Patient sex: M
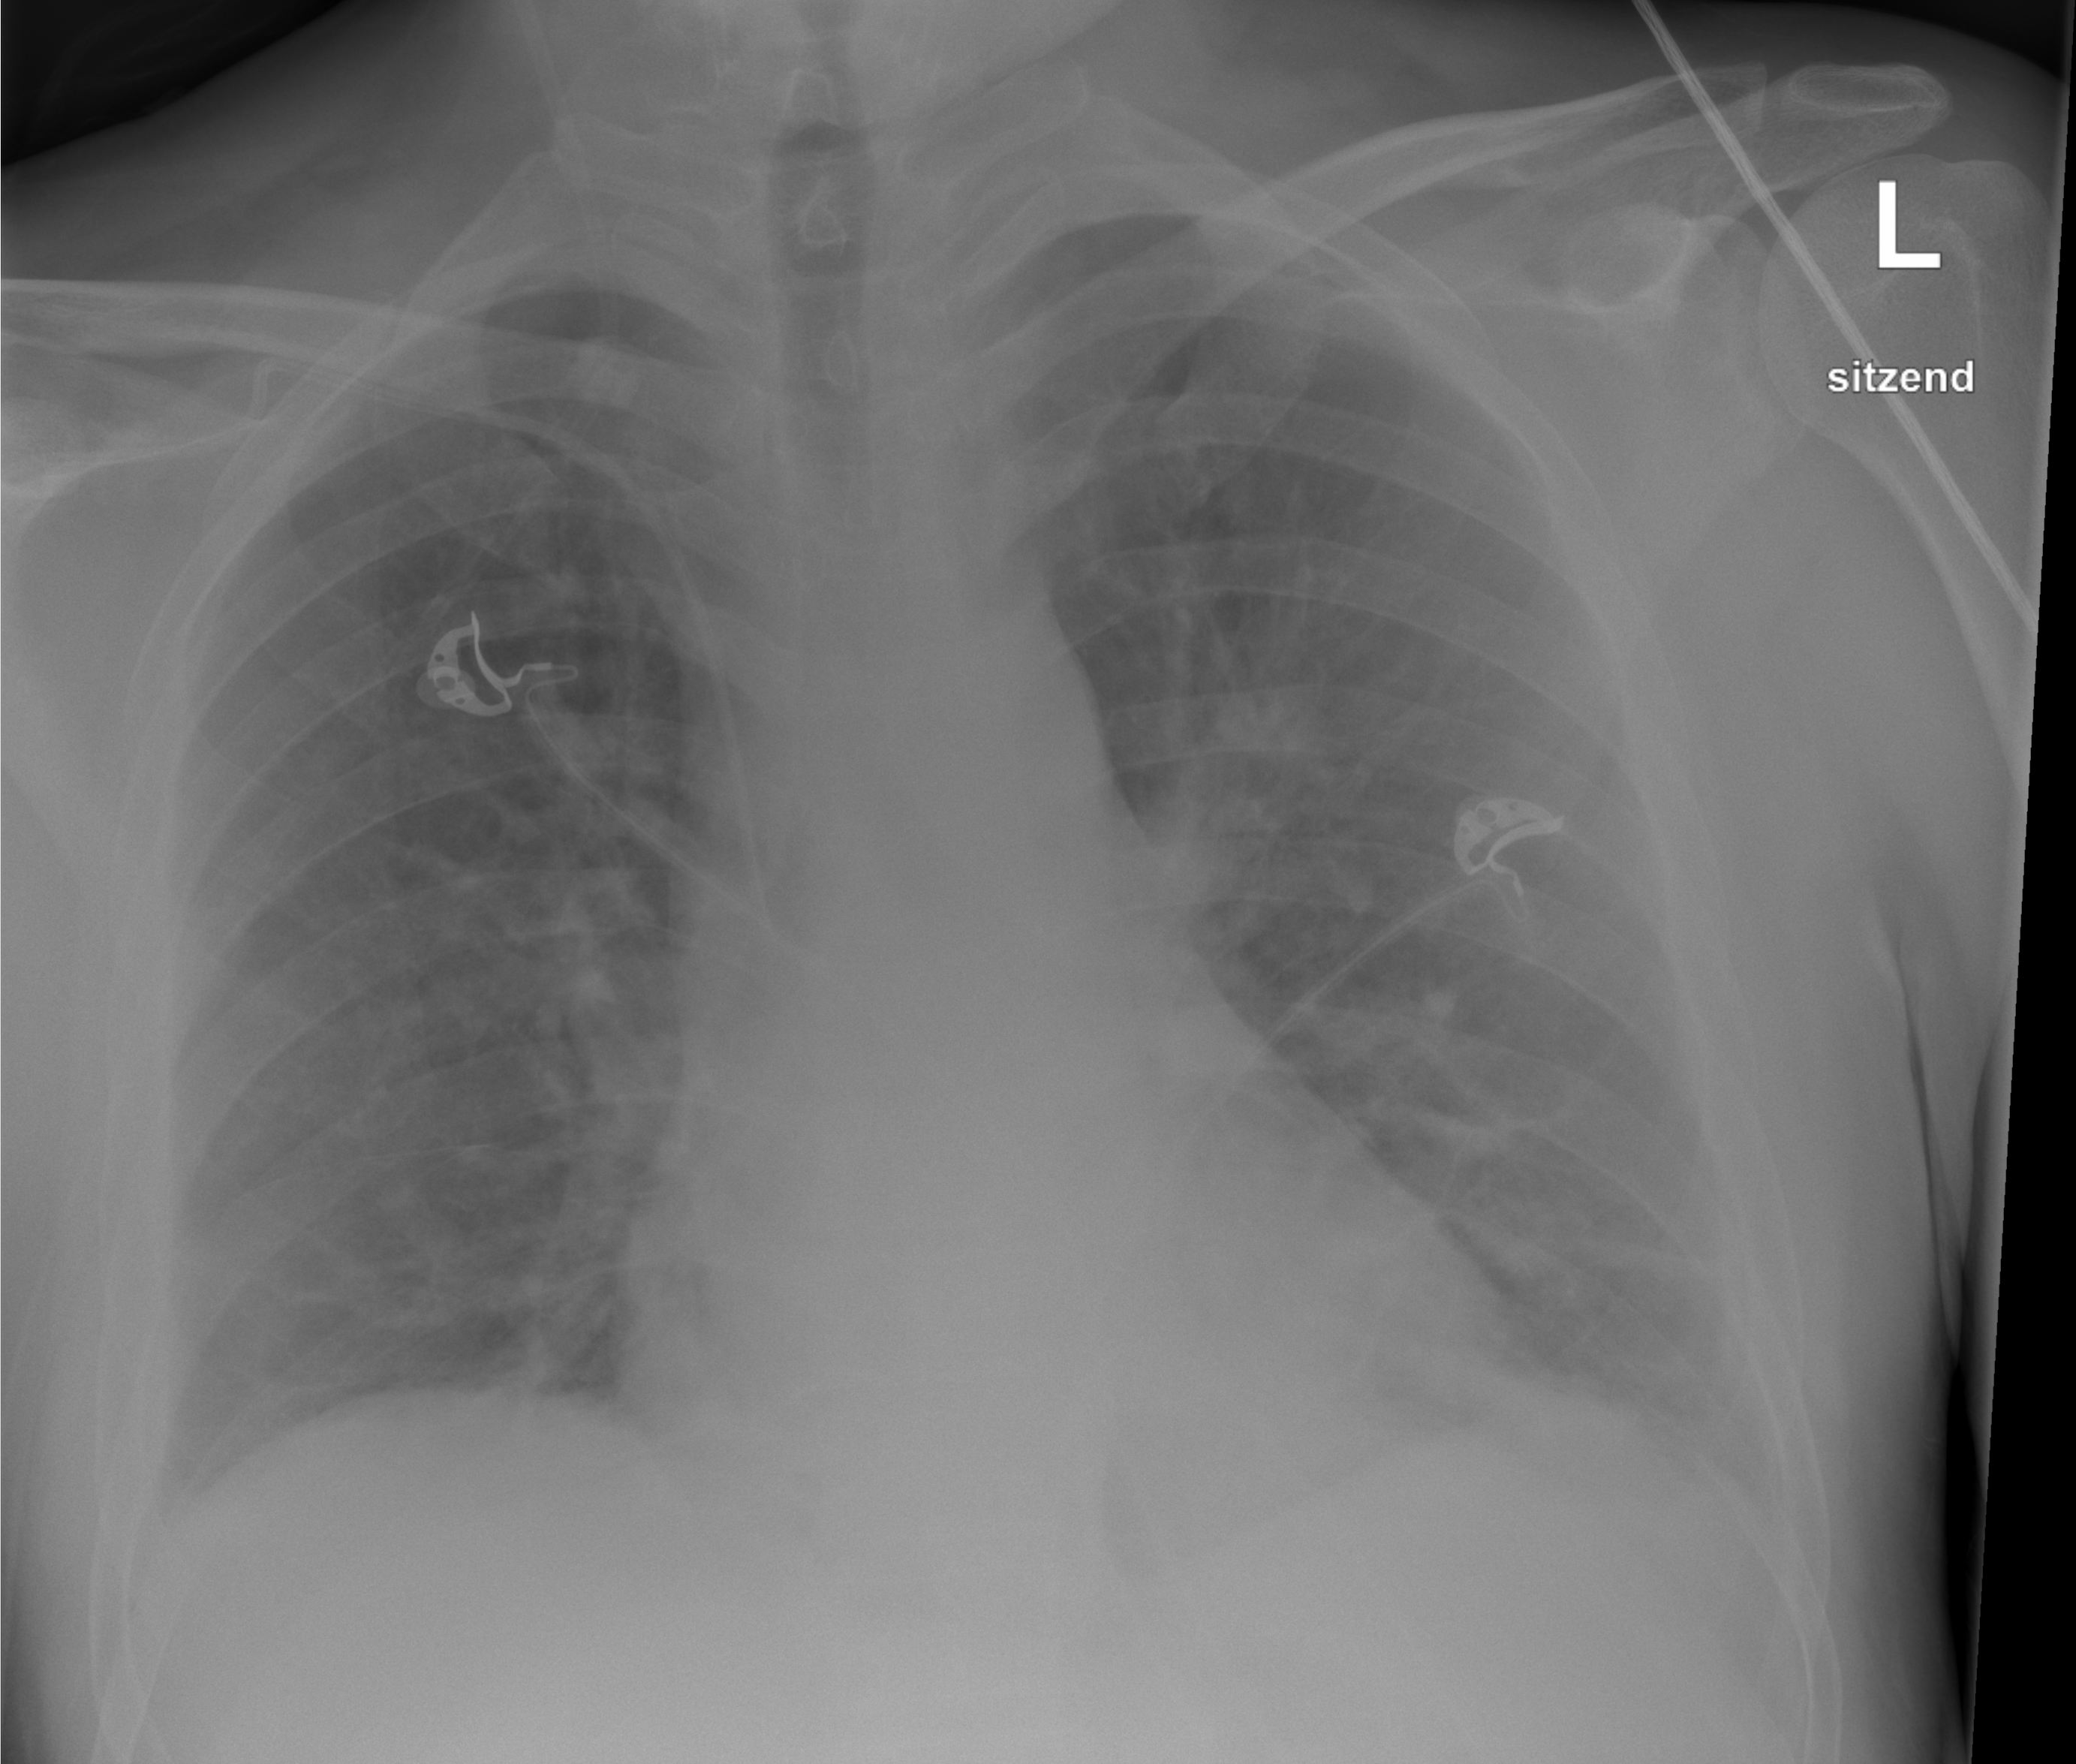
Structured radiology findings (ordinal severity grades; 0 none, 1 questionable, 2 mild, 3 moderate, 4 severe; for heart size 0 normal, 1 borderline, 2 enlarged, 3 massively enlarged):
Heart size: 0
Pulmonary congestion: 2
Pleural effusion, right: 2
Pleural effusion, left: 2
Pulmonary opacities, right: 2
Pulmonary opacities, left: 2
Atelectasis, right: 2
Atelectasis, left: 2